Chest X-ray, PA view. Patient: 30 years old, sex F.
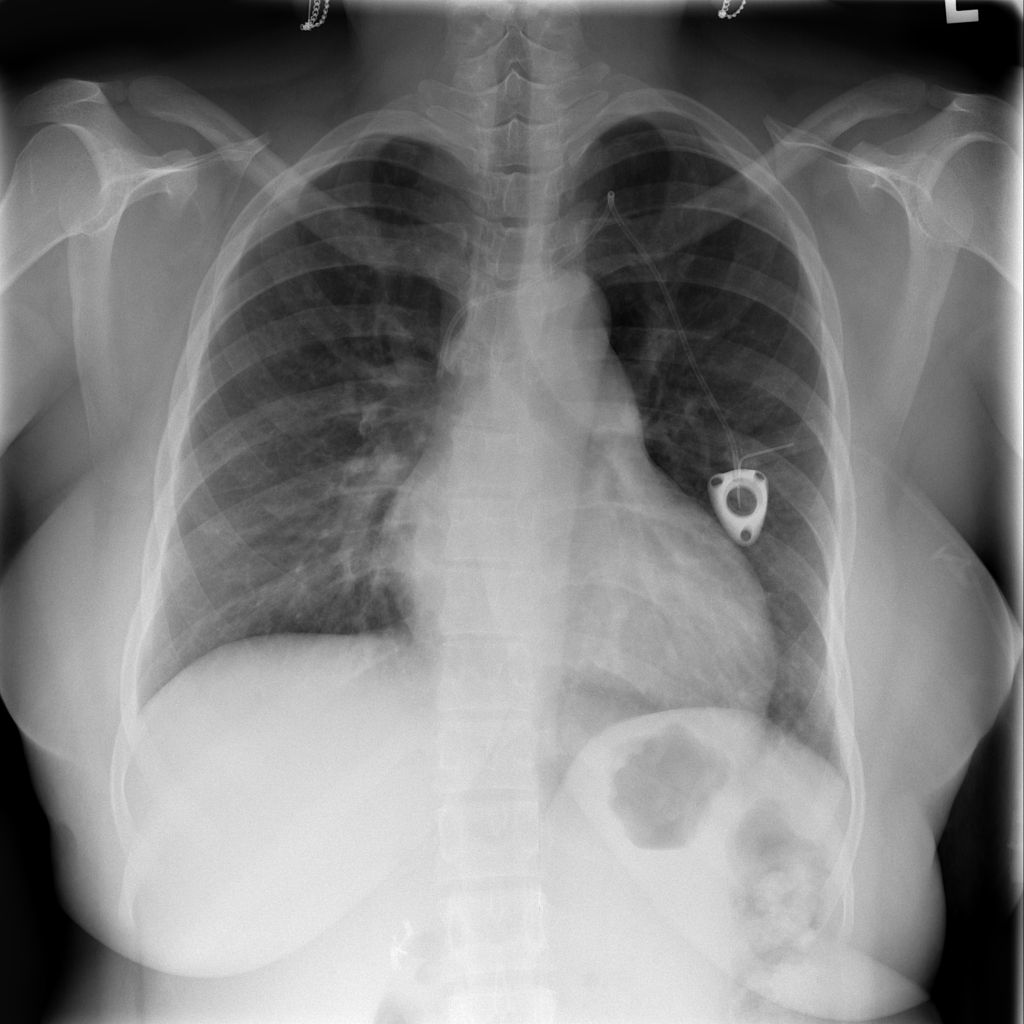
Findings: Infiltration